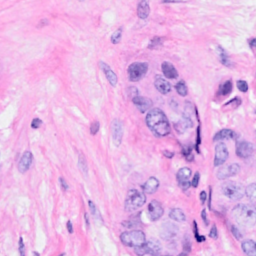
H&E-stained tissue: Breast